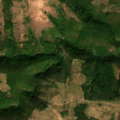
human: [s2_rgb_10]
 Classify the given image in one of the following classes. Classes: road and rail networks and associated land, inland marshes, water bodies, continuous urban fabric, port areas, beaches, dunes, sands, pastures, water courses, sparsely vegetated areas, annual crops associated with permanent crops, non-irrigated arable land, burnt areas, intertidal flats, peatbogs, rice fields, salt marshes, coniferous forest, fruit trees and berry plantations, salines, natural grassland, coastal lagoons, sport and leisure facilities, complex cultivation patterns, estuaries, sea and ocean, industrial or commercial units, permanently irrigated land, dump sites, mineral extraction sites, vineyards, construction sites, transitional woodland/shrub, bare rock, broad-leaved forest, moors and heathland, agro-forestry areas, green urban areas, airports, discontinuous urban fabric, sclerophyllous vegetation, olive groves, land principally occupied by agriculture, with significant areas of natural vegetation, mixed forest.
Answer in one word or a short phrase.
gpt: pastures, complex cultivation patterns, broad-leaved forest, transitional woodland/shrub